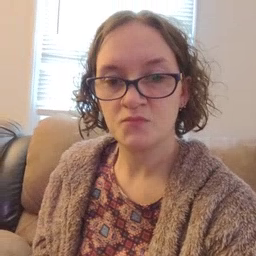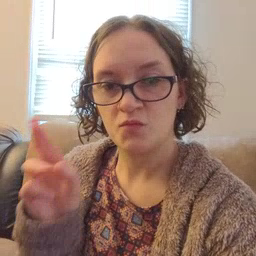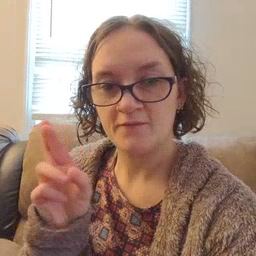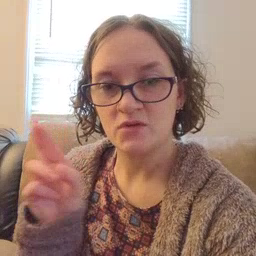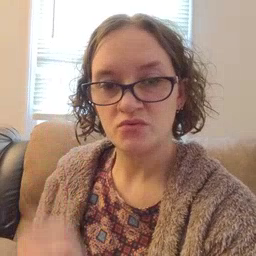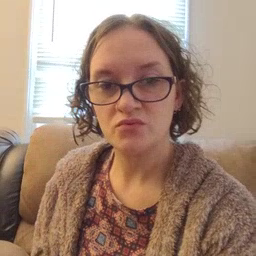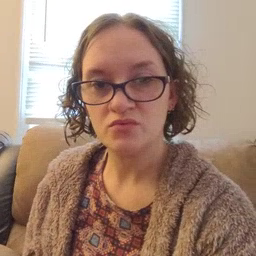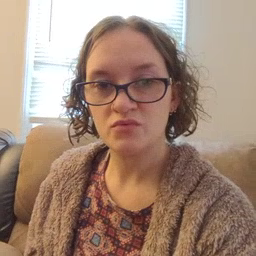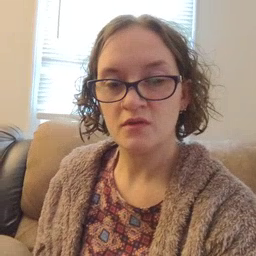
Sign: refrigerator